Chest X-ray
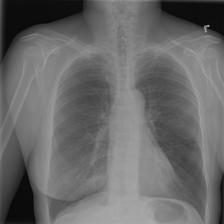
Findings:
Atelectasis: negative
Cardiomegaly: negative
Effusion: negative
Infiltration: negative
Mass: negative
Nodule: negative
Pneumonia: negative
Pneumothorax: negative
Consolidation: negative
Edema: negative
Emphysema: negative
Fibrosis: negative
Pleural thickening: negative
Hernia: negative